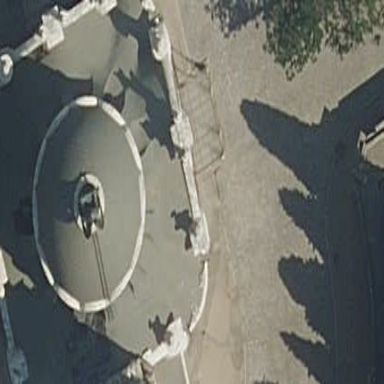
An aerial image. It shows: Building with round-shaped roof.